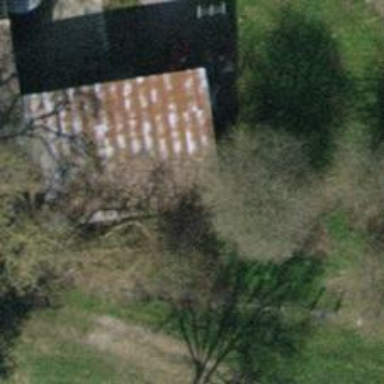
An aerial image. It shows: View of roof of building.